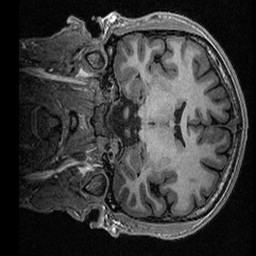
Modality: T1w
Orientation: coronal
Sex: male
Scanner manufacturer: ge
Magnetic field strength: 3 T
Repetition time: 0.0064 s
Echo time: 0.00281 s